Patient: sex M, age 61
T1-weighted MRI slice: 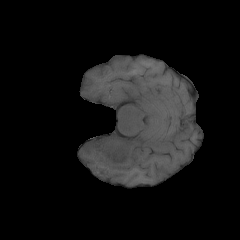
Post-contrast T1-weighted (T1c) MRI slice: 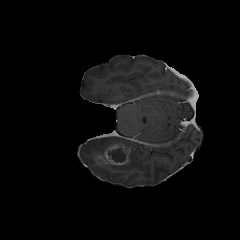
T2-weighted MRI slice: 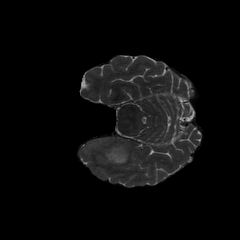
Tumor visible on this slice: yes
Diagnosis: Glioblastoma, IDH-wildtype
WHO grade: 4